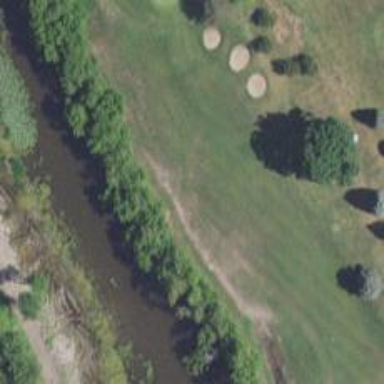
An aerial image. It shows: Golf hole.